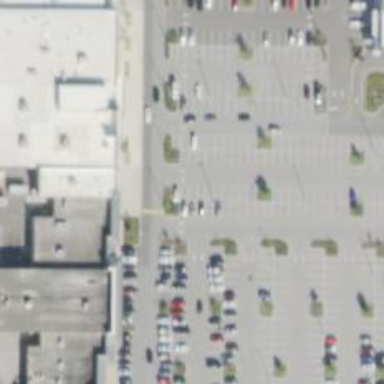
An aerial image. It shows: Parking space.